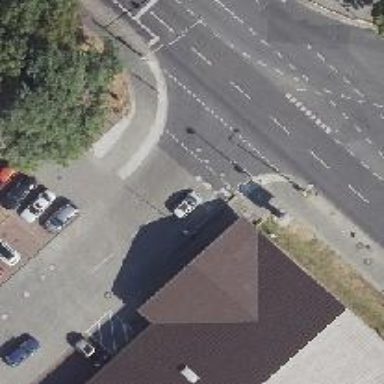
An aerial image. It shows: Footway with traffic signals at crossing.